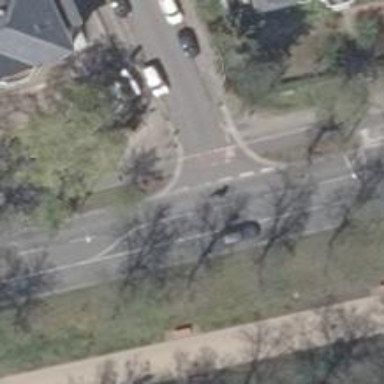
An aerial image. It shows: Primary highway with asphalt surface. There is sidewalk on the left side.